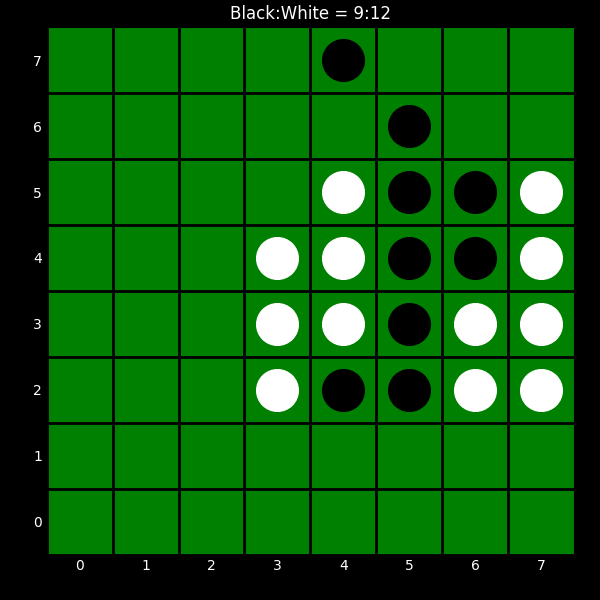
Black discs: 9
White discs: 12